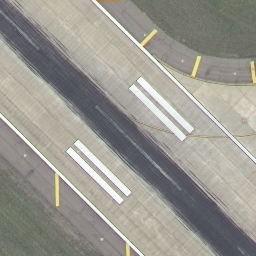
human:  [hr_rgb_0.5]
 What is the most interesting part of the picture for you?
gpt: runway